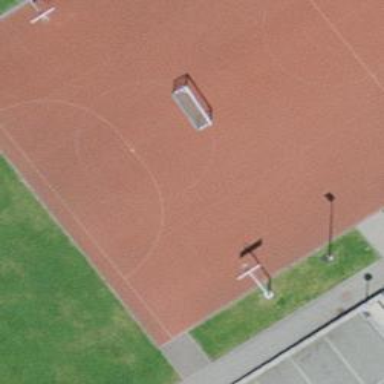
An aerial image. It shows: Basketball court on pitch.